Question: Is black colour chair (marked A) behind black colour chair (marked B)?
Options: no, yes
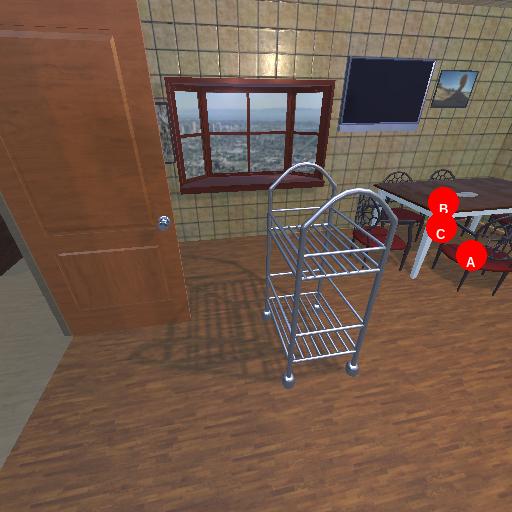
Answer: no